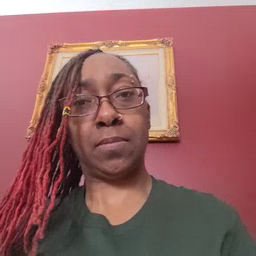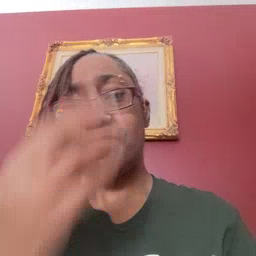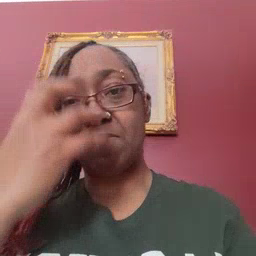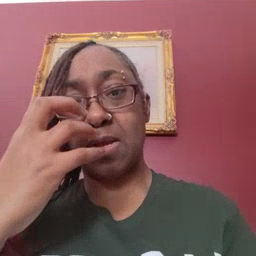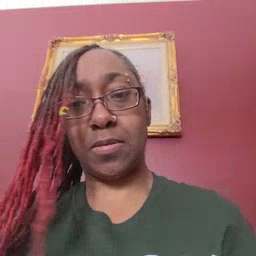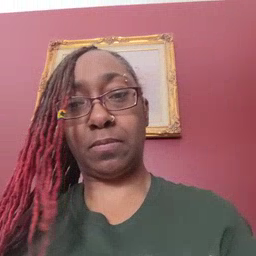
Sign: mad